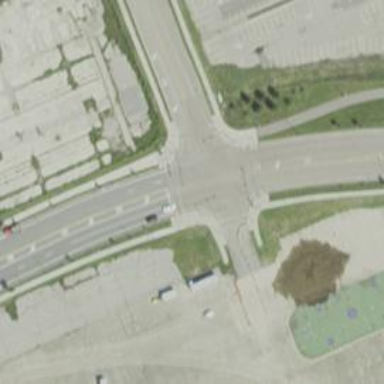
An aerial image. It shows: Footway crossing.